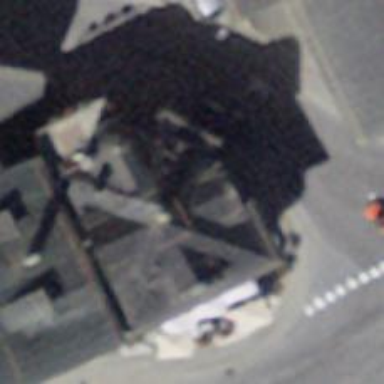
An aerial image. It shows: Restaurant.